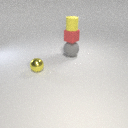
small yellow metal sphere in front of large gray rubber sphere